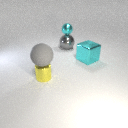
small yellow metal cylinder to the left of large gray metal sphere